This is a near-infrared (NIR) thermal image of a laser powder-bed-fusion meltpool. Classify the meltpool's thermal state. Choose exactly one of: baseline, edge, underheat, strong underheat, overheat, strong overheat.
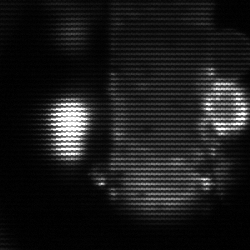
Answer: strong underheat